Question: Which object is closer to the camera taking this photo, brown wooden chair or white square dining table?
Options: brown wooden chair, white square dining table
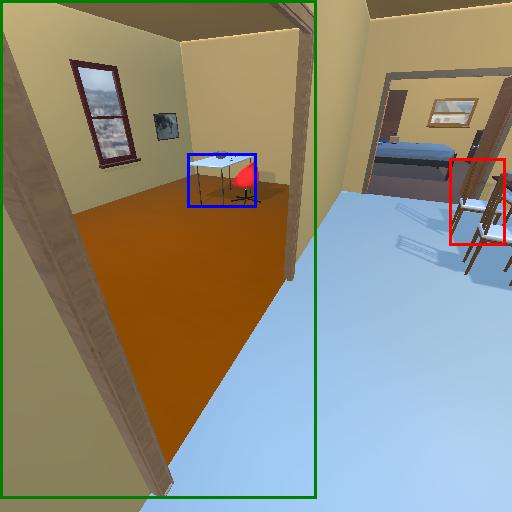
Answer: brown wooden chair